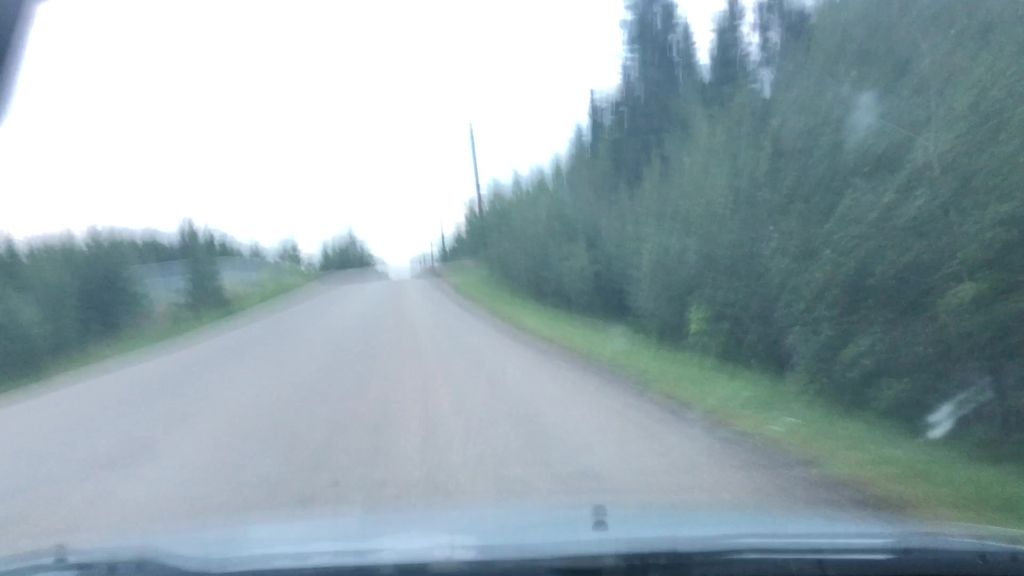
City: edmonton